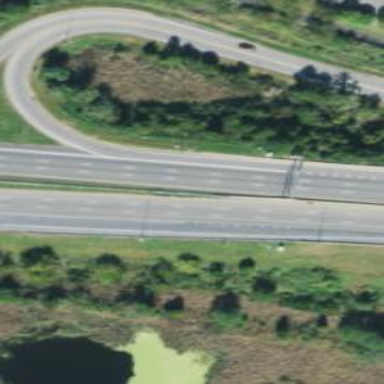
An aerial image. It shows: Motorway.